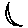
Label: moon